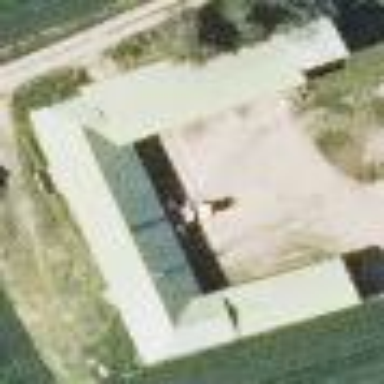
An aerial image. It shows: Farm auxiliary building.